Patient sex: M
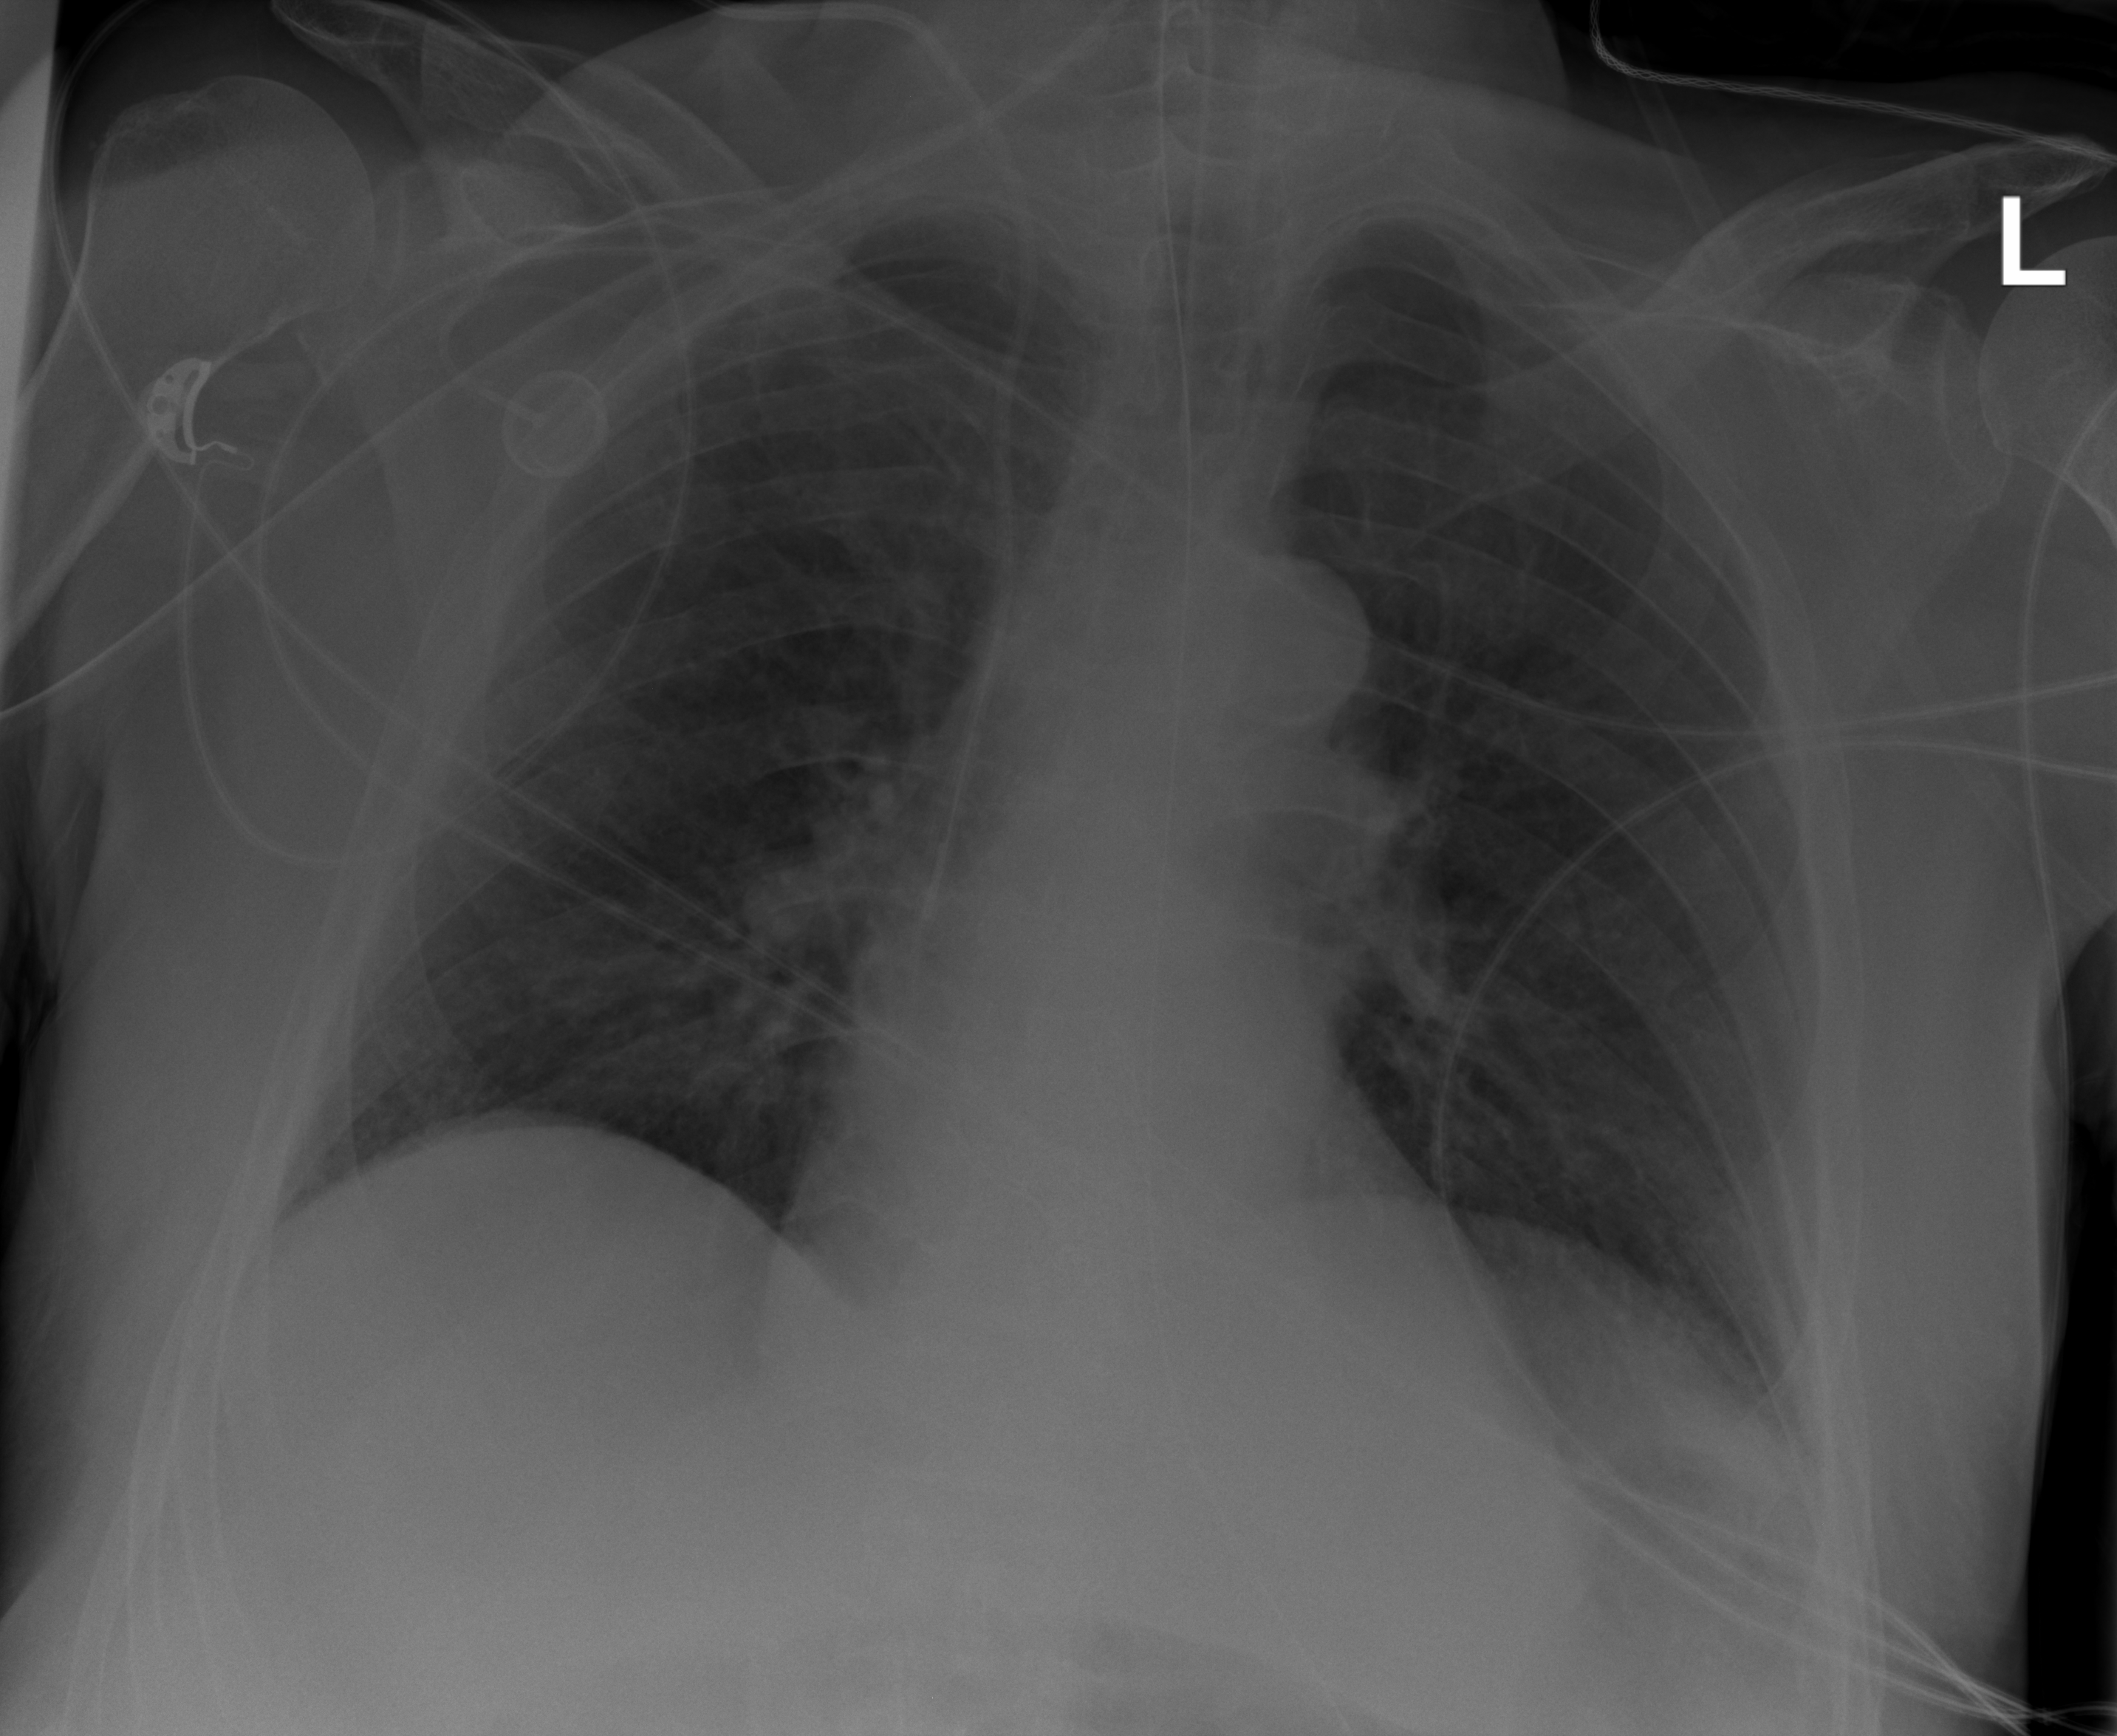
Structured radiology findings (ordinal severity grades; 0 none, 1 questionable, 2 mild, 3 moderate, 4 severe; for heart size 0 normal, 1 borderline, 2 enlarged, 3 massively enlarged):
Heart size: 1
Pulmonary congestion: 1
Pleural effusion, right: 0
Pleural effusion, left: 0
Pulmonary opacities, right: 1
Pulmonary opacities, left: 1
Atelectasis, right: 2
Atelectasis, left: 2